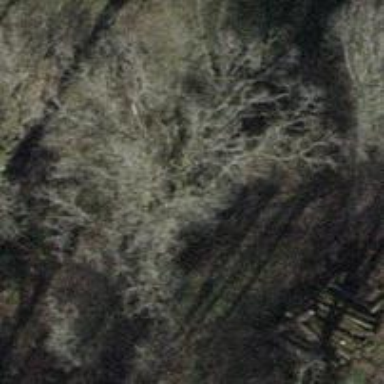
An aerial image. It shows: Brown bench.